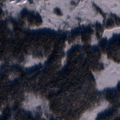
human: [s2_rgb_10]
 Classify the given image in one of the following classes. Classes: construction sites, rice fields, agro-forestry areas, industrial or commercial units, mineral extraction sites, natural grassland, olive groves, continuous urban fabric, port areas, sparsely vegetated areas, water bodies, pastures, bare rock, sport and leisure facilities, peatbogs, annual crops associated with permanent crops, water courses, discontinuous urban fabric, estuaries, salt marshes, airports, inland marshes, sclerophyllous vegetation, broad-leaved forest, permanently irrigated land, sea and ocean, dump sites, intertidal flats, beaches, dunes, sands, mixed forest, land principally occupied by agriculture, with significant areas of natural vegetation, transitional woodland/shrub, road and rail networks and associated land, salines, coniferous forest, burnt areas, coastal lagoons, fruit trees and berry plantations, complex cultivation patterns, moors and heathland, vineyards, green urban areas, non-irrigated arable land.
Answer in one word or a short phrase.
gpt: coniferous forest, peatbogs